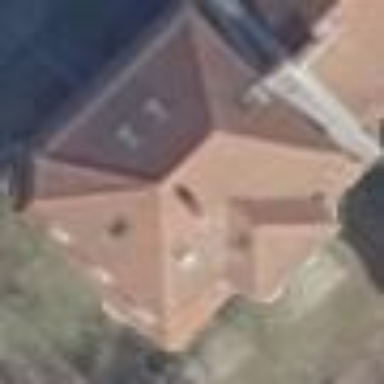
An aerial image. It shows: Charming apartments building with mansard roof design.